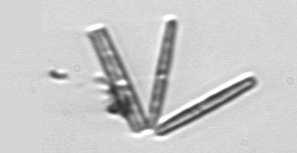
Label: Thalassionema